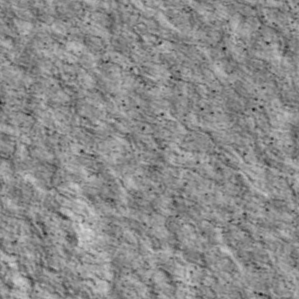
Label: non_frost